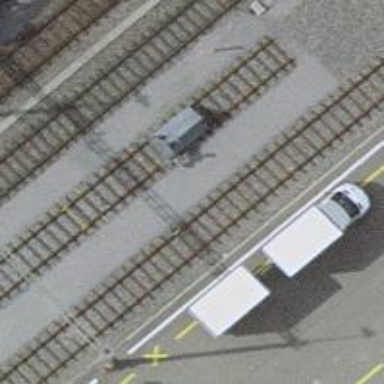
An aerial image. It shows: Railway buffer stop.